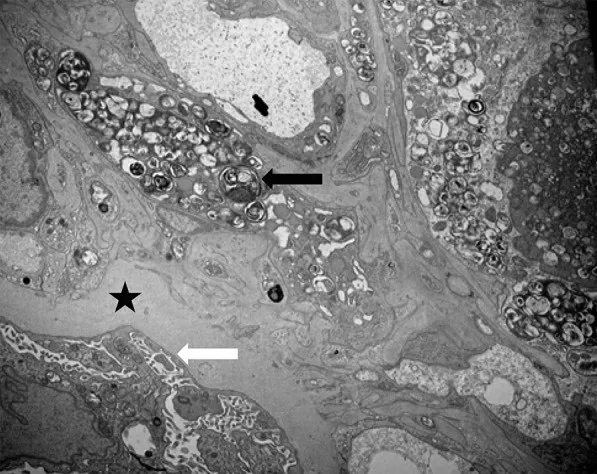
Electron microscopy of transplant kidney biopsy done 10 years post transplantation shows an endothelial and mesangial cell with numerous lamellar and dense cytoplasmic inclusions (myelin bodies) (black arrow). Glomerular capillary basement membrane is thickened (marked by star), and effacement of podocyte foot processes is present (white arrow).
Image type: pathology (h&e)